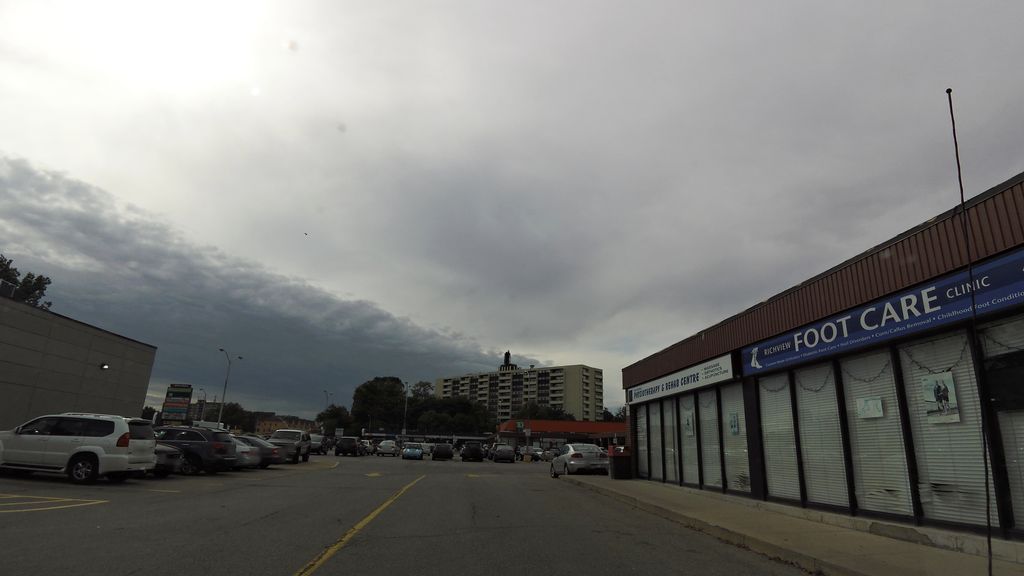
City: toronto